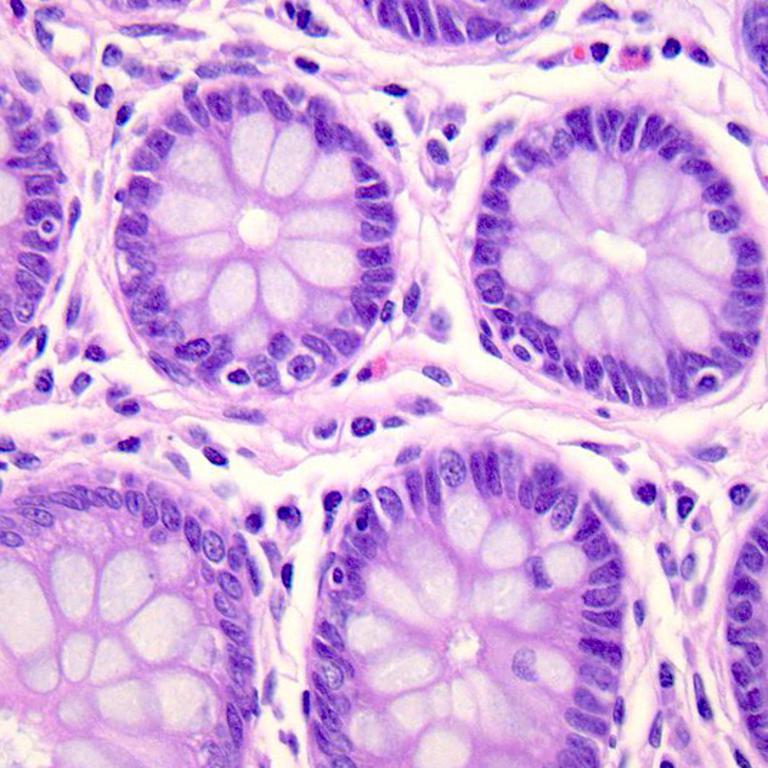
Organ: colon
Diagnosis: benign